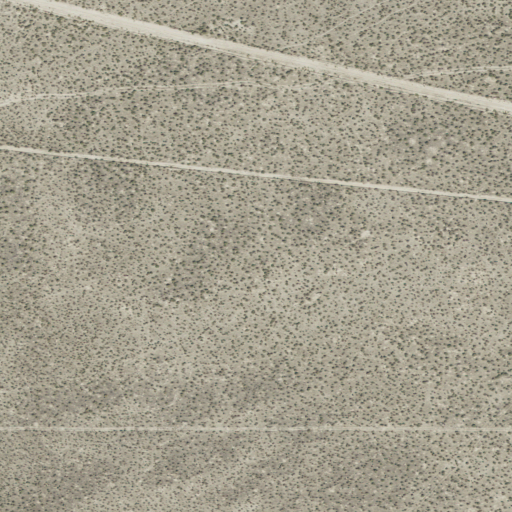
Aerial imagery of plain(s) in Utah named Craner Flat containing only shrub